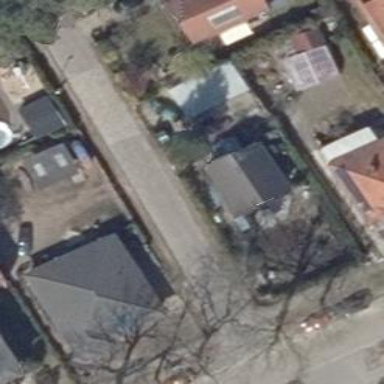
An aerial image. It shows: Residential road.